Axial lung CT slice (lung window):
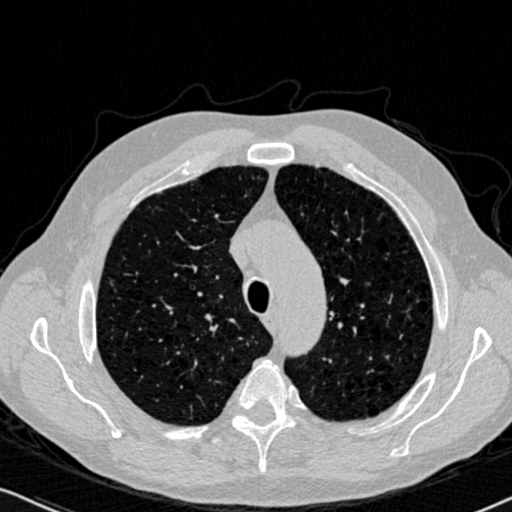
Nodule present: no